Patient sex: M
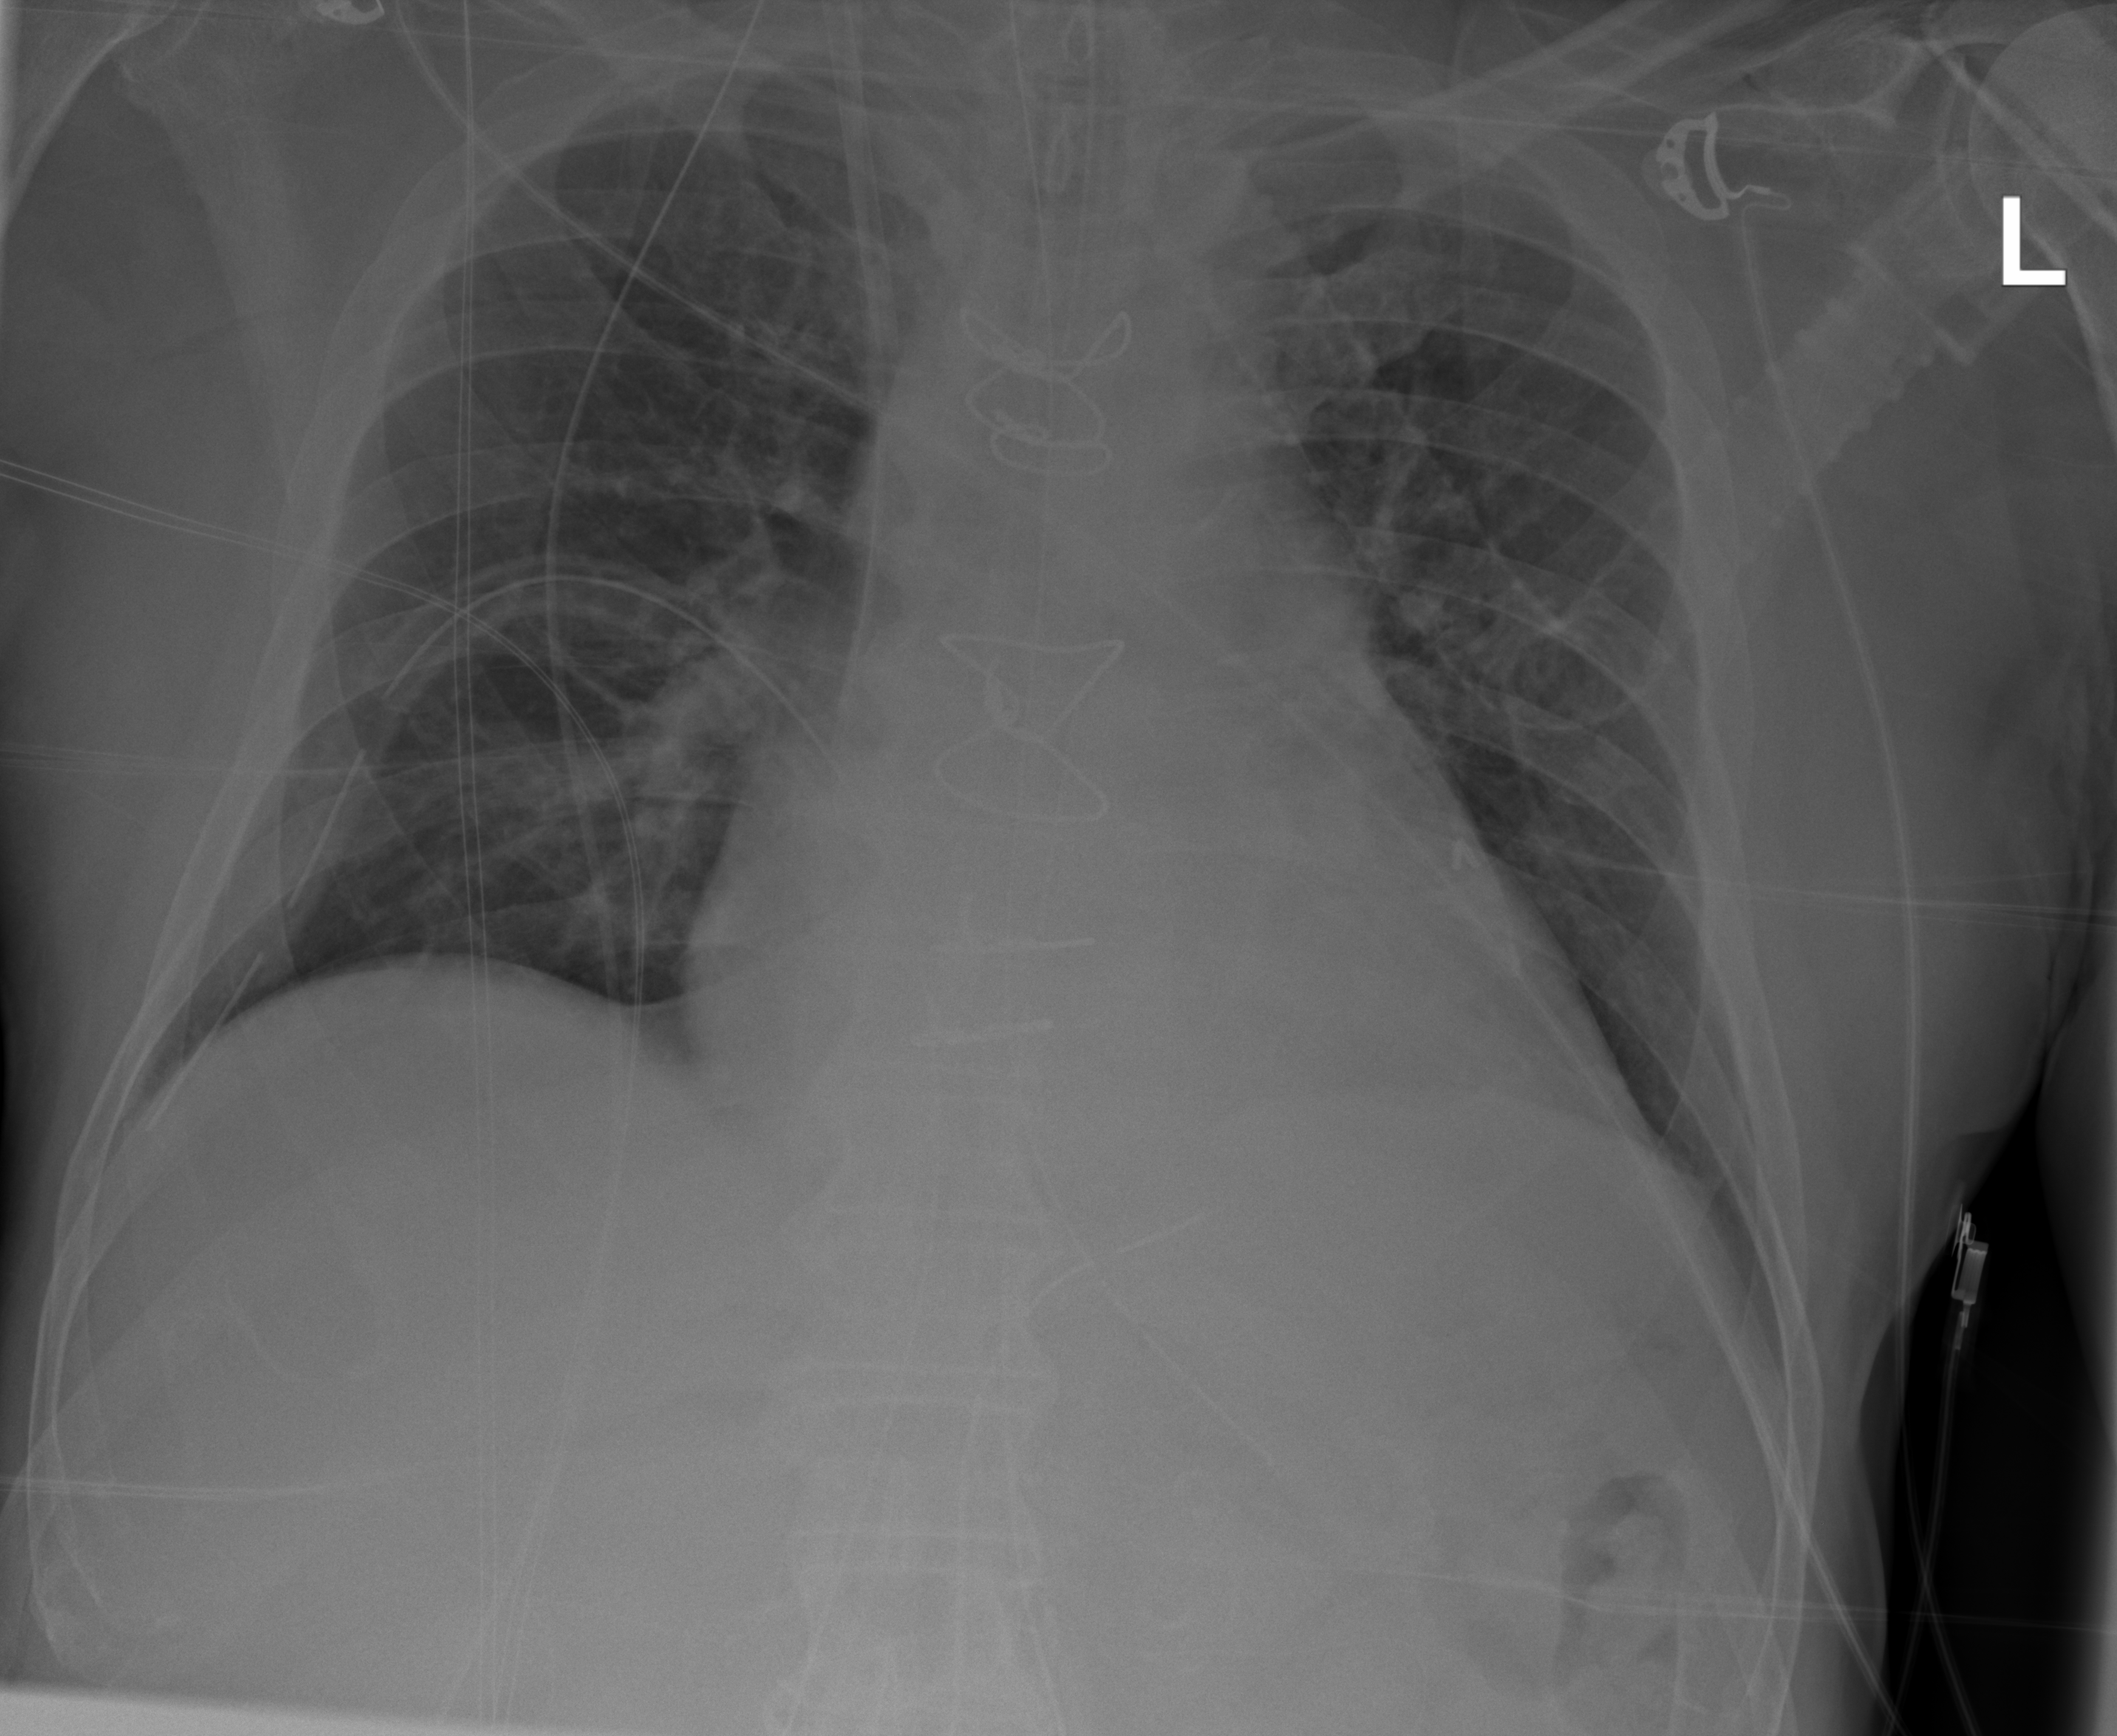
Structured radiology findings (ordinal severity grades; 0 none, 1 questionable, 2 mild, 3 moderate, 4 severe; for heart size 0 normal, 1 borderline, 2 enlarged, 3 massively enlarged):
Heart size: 2
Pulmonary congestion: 2
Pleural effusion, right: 0
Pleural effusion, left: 0
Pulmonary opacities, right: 0
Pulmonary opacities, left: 0
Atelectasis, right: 0
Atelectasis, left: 0